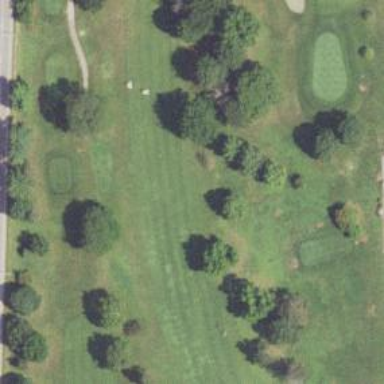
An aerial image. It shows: View of golf hole.